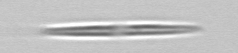
Label: pennate_Pseudo-nitzschia